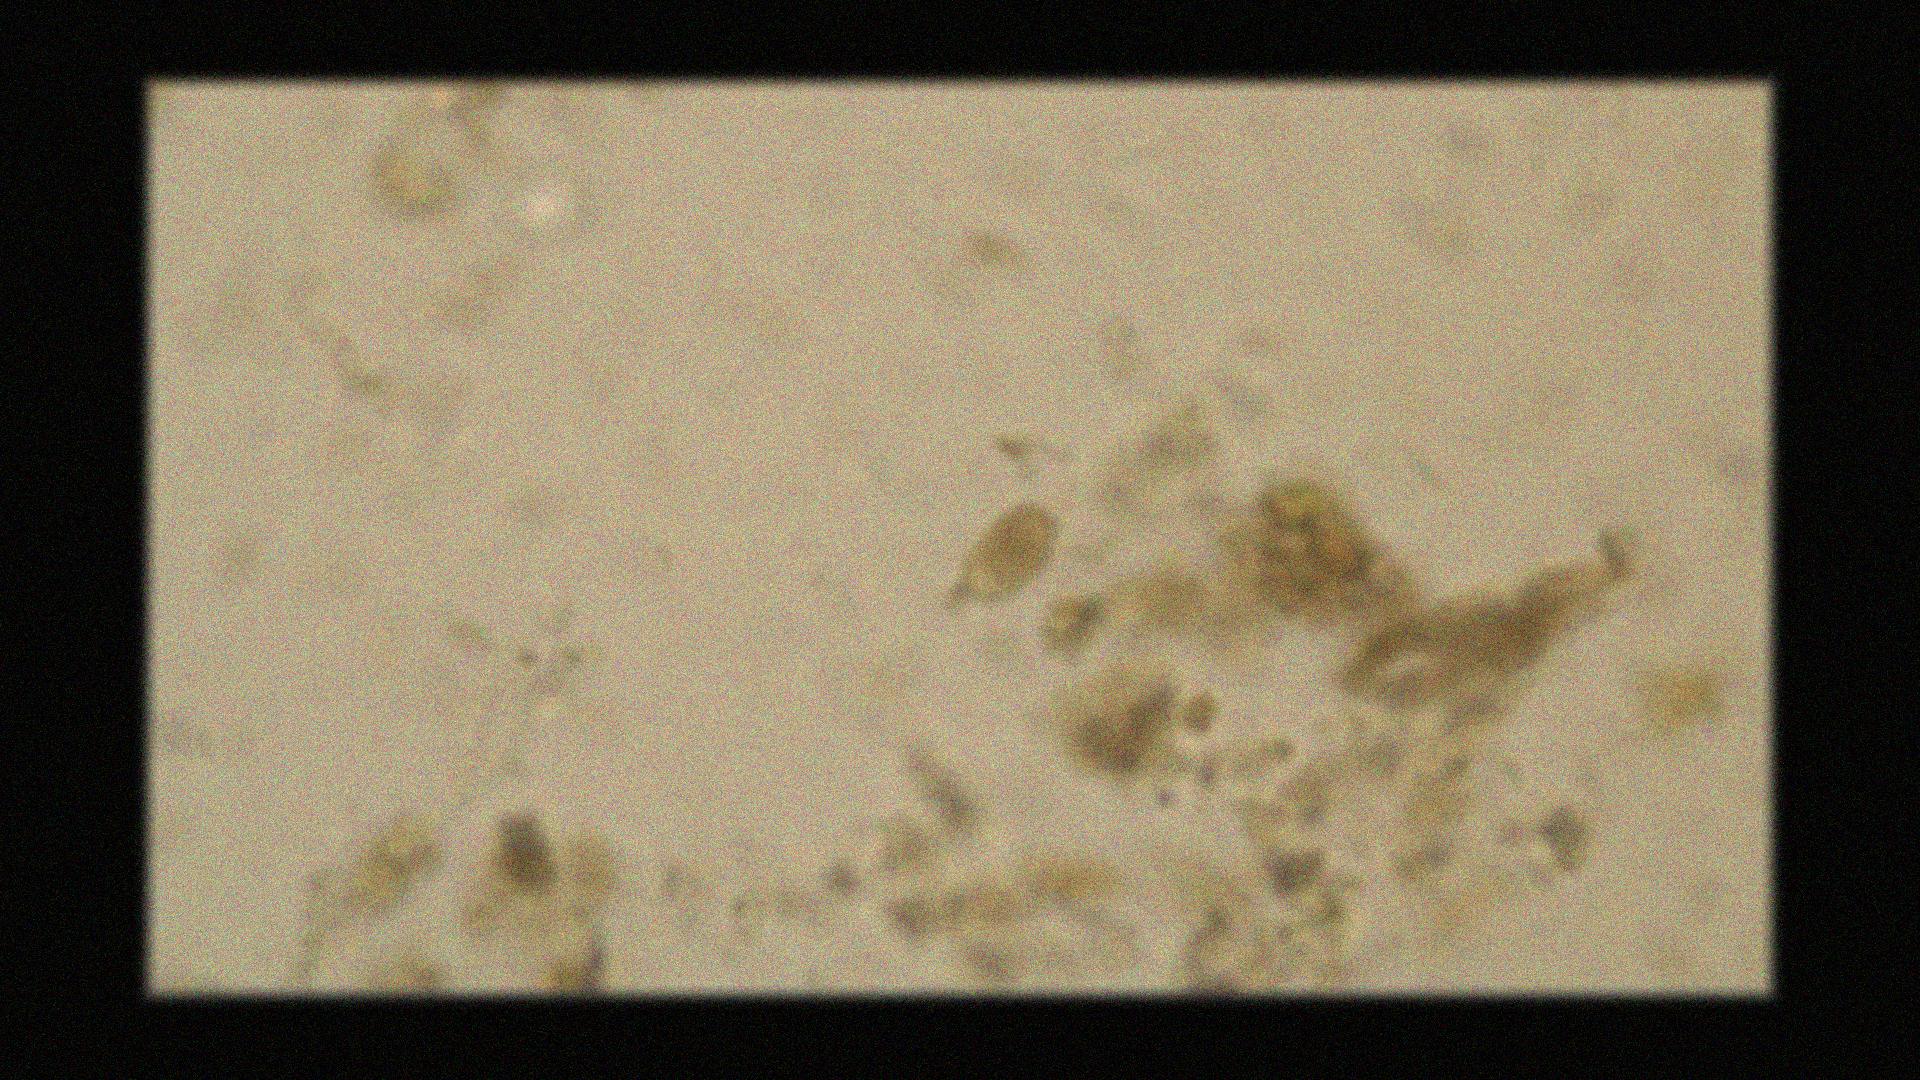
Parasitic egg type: Capillaria philippinensis